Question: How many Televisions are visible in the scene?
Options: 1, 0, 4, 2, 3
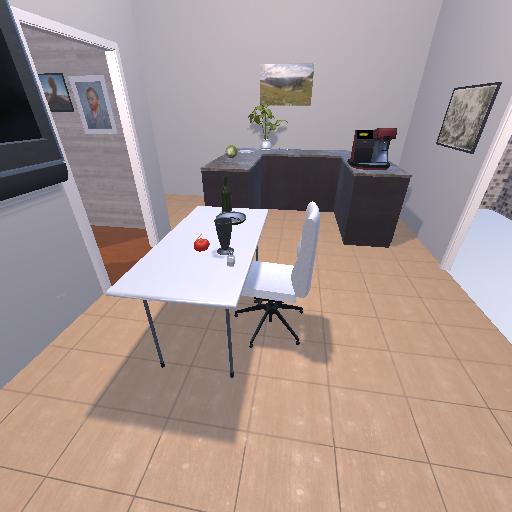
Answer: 1